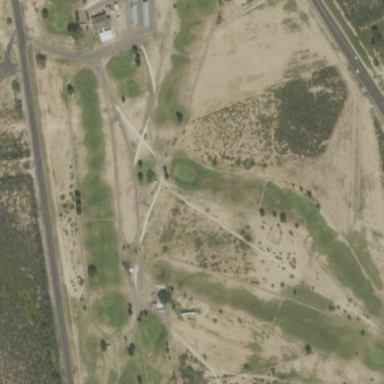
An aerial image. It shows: Golf course.